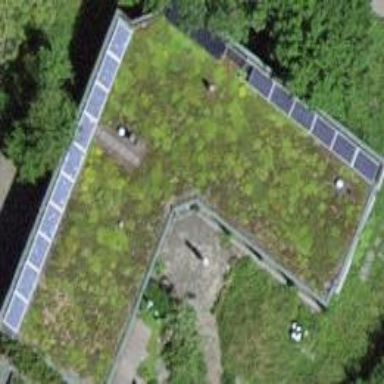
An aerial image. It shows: Building with flat roof covered in grass.